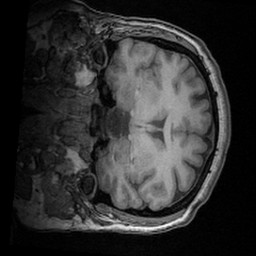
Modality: T1w
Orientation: coronal
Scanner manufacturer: ge
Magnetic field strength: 3 T
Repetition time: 0.008368 s
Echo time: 0.00326 s